Field crop: tomato
Growth stage: 1
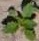
Species: solanum